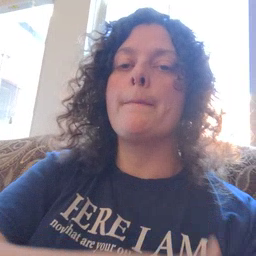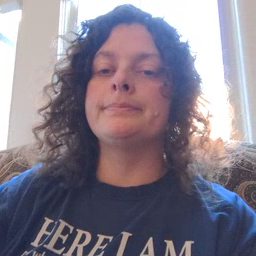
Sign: arm